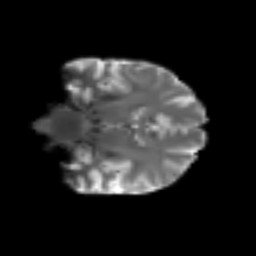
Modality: T2w
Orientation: coronal
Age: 46
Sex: female
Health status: ill
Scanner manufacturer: siemens
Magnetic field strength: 3 T
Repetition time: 8.7 s
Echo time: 0.11 s